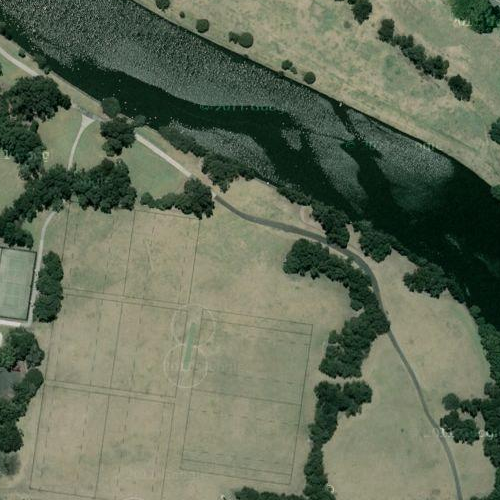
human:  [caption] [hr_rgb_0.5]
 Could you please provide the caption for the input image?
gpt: There are many white buildings on the banks of a river .

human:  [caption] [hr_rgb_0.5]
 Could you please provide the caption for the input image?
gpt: There are many white buildings on the banks of a curved river .

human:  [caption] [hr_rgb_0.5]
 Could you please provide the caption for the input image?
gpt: Lots of white buildings are on the bankes of a curved river .

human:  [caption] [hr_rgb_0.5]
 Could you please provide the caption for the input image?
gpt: A river goes through a industrial area with many white buildings on the banks of the river .

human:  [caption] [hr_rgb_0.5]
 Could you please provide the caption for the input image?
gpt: A river goes through the industrial area with white bulidings on both sides of the river .